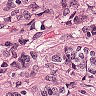
Metastatic tissue present: yes